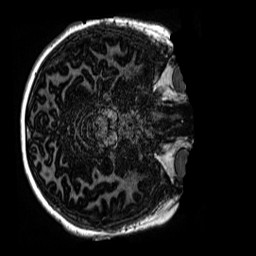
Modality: MP2RAGE
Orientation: axial
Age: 13
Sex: male
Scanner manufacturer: siemens
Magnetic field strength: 3 T
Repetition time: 4 s
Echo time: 0.00299 s